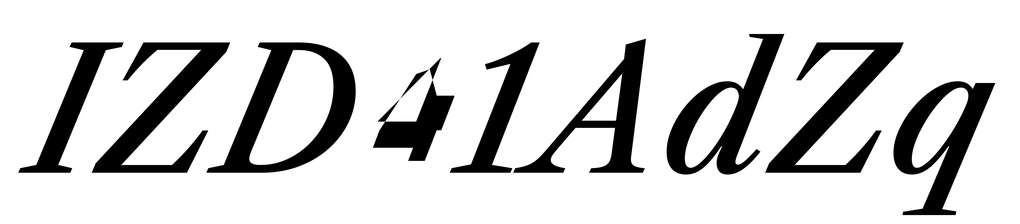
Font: LibreCaslonText-Italic_Medium_Italic